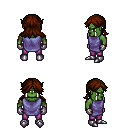
a pixel art fantasy rpg character, male body template, orc, green skin, chain tabard jacket, magenta pants, brown loose hair, metal gloves, metal boots, four views (front, back, left, right), 2x2 character sprite sheet, small pixel art, hard edges, no anti-aliasing